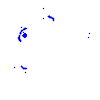
Particle: kaon